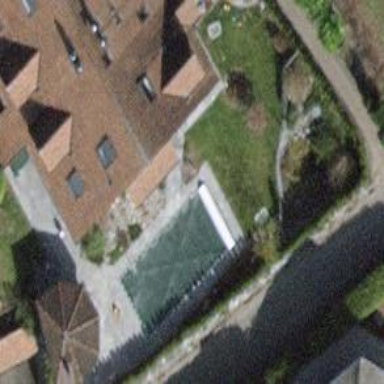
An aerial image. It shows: Swimming pool located in leisure land.